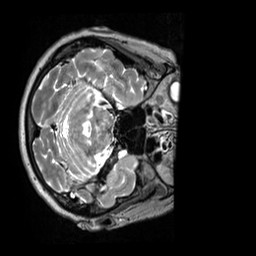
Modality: T2w
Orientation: axial
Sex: female
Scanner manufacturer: siemens
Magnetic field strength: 3 T
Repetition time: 3.2 s
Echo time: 0.409 s